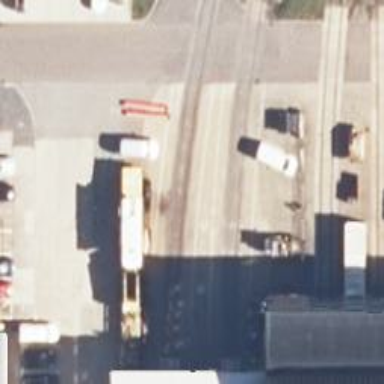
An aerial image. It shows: Railway yard in service.